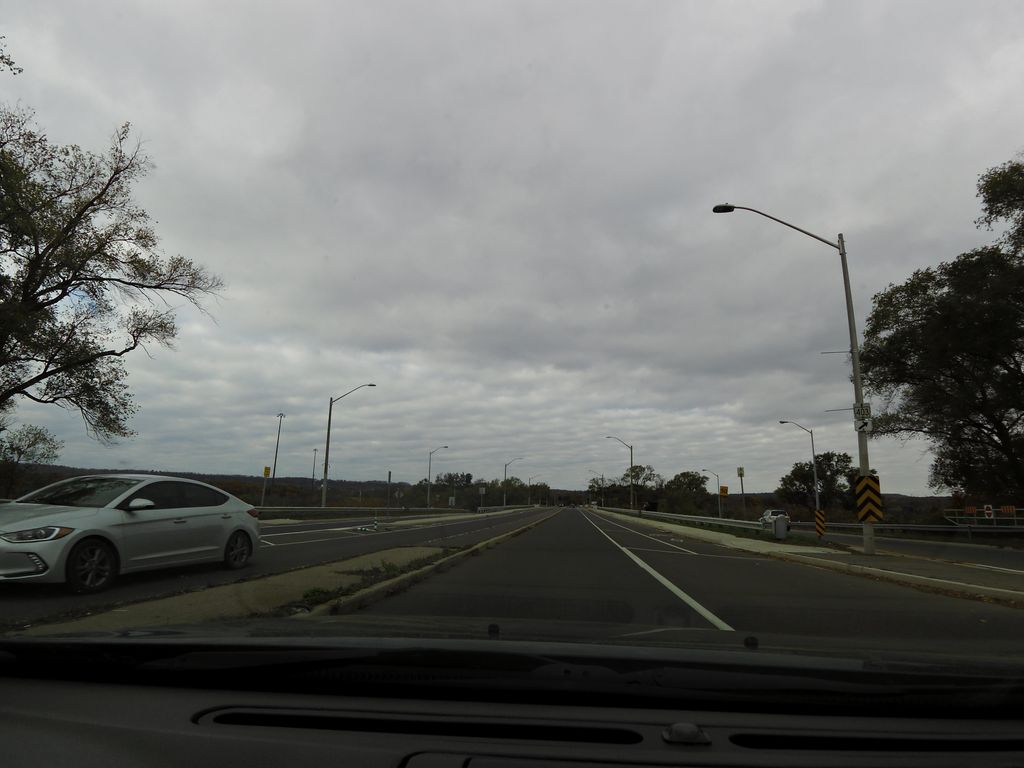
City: hamilton